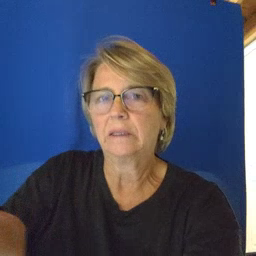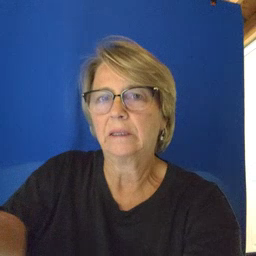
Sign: elephant